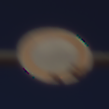
Verkehrszeichen: VerbotFahrzeugeAllerArt
Umgebung: Outdoor, Urban
Tageszeit: Night
Wetter: PartlyCloudy
Licht: Artificial
Jahreszeit: NotSpecified
Kontrast: HighContrast